RGB frame:
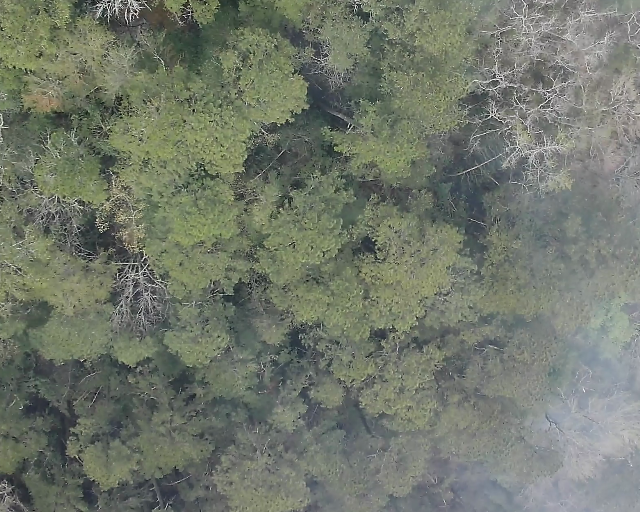
Thermal frame:
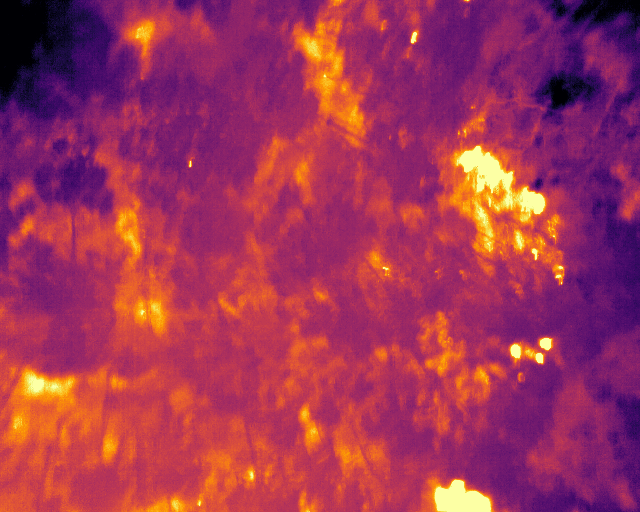
Captured: 2026-02-26 03:08:58
Pixels at or above 80 °C: 215 (fraction of frame: 0.0006561)